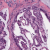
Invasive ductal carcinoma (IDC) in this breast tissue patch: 1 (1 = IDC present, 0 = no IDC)